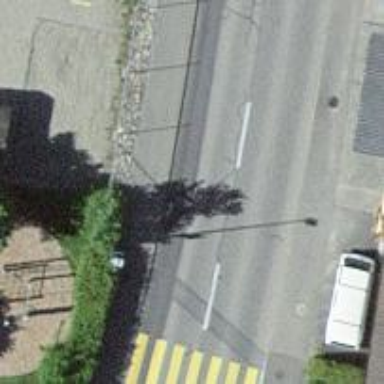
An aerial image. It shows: Primary road with asphalt surface.